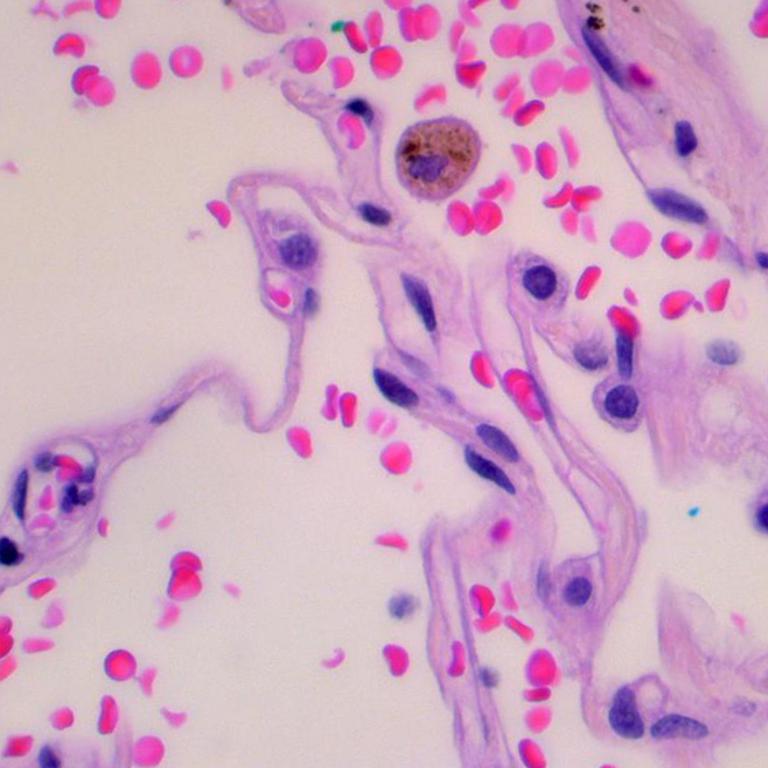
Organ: lung
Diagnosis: benign